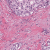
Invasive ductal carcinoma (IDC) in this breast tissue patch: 1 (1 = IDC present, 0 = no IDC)